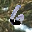
Label: 6